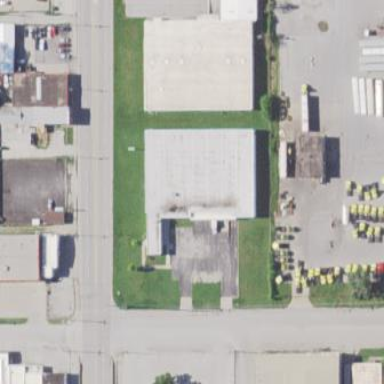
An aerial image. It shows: Warehouse.